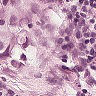
Metastatic tissue present: yes